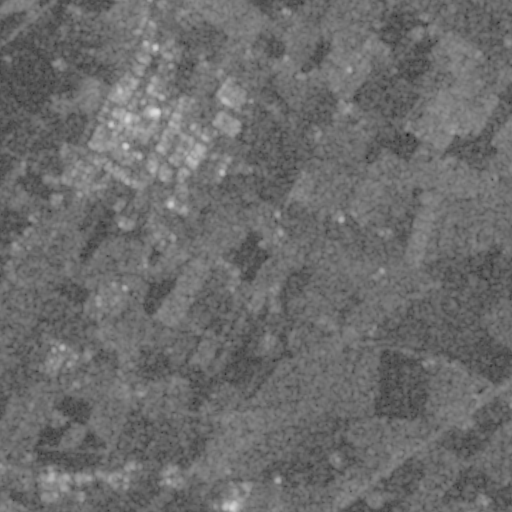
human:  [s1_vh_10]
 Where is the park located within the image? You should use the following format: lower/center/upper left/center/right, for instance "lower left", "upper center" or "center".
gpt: The park is located in the upper left of the image.
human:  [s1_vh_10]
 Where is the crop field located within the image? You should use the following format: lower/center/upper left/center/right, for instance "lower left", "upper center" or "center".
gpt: There is no crop field in the image.

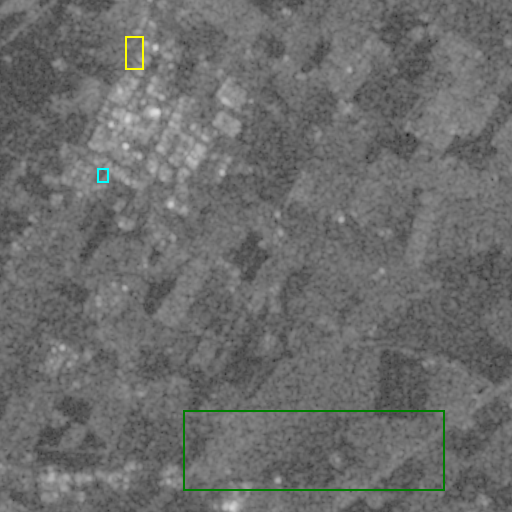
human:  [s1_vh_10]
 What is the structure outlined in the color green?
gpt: The structure outlined in green is a crop field.
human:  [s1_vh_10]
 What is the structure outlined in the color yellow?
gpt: The structure outlined in yellow is a park.
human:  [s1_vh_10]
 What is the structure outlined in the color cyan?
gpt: The structure outlined in cyan is a parking lot.
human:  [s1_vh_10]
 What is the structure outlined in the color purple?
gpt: There is no purple outline.